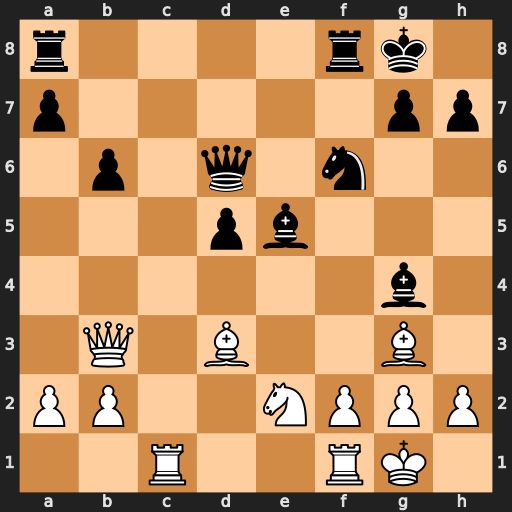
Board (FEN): r4rk1/p5pp/1p1q1n2/3pb3/6b1/1Q1B2B1/PP2NPPP/2R2RK1
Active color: w
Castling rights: -
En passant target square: -
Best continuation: f4 Bxb2 Qxb2